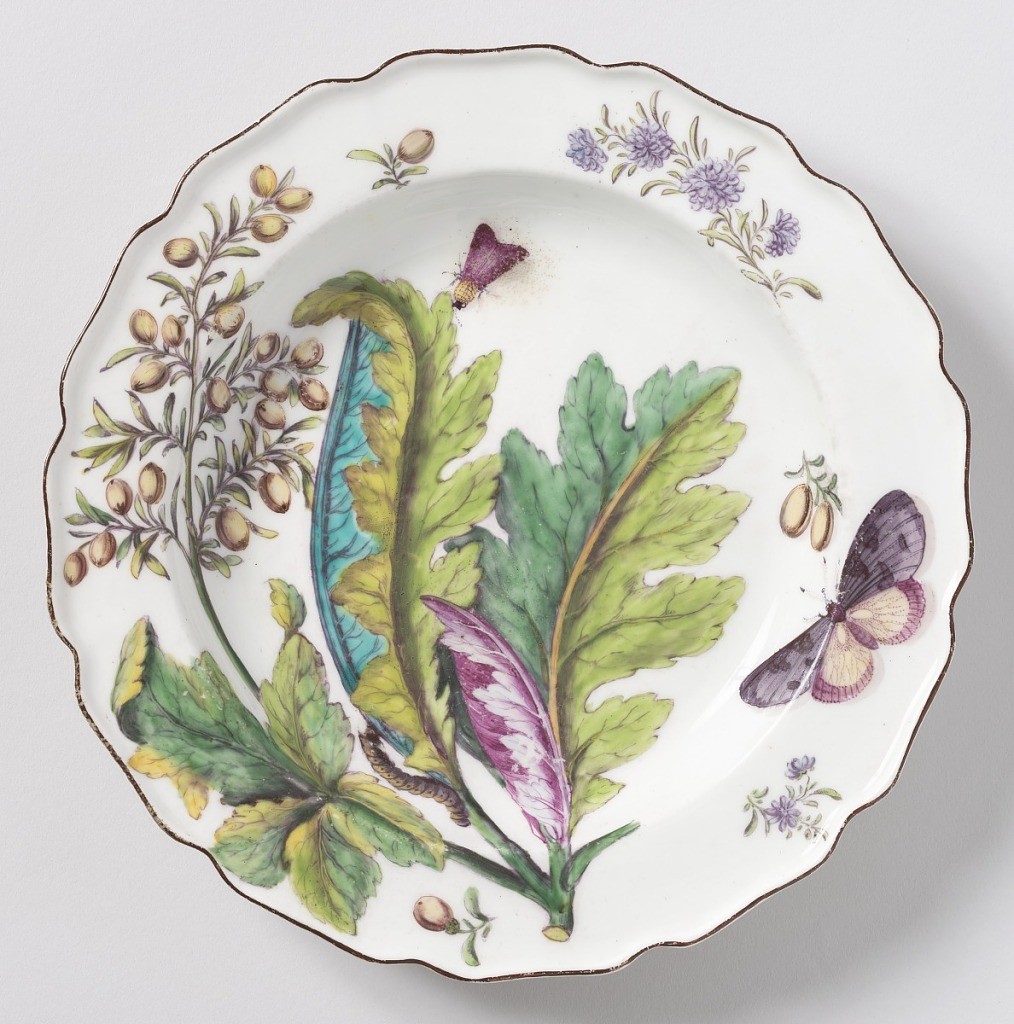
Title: "Hans Sloane" Botanical Plate (One of Twelve)
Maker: Chelsea Porcelain Manufactory, English, 1745 – 1784
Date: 1754–1758
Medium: soft paste porcelain, vitreous enamel
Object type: plate
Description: A plate with a wavy, brown-edged rim painted with a branch of bocconia/parrot weed (Bocconia frutescens) leaves, various sprigs, a caterpillar, and two winged insects.